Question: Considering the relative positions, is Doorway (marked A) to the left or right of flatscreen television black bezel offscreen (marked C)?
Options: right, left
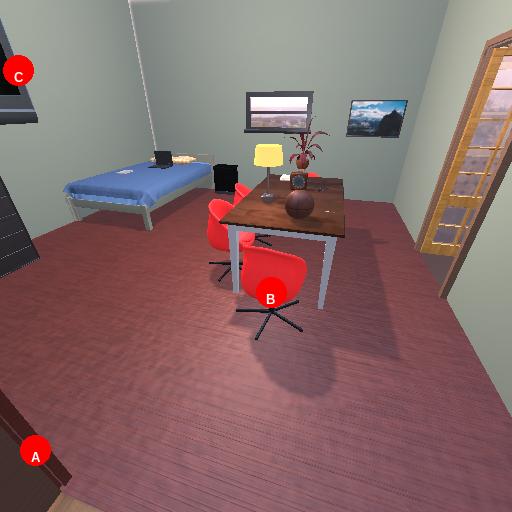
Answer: right